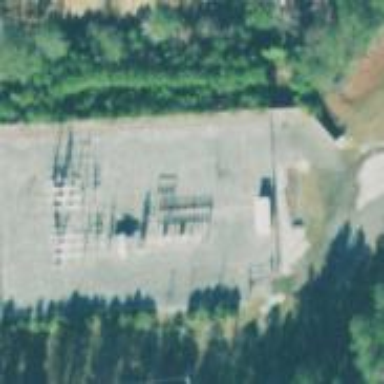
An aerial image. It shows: There is distribution substation enclosed by fence.